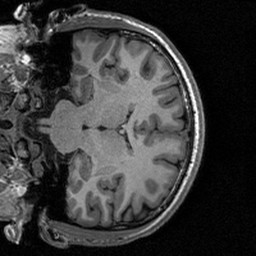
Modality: T1w
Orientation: coronal
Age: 22
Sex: male